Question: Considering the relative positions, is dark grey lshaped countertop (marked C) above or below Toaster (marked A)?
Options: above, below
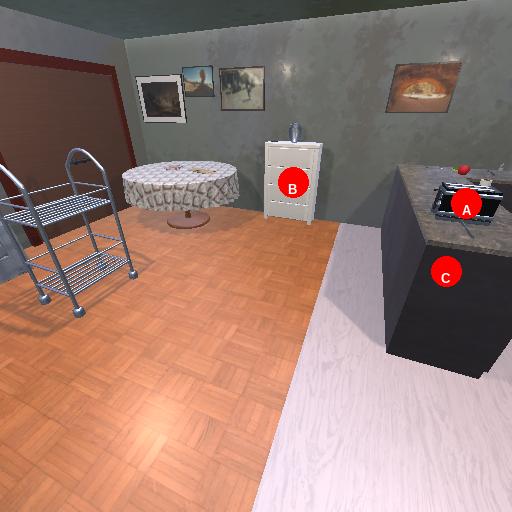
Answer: above